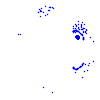
Particle: electron